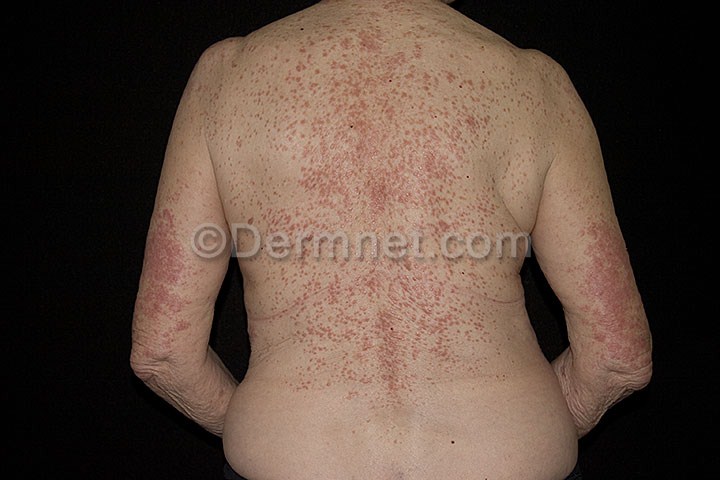
Disease: Exanthems and Drug Eruptions